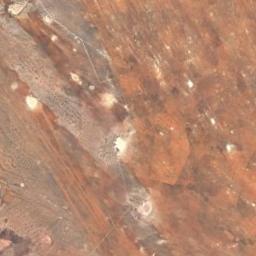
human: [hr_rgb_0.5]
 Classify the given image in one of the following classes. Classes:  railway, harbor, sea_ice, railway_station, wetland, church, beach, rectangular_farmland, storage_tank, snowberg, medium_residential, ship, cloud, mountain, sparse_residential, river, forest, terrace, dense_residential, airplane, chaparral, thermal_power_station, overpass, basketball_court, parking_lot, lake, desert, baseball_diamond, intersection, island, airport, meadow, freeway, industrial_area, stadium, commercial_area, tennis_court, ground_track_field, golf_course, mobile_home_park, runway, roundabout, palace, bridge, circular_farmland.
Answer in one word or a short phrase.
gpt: desert